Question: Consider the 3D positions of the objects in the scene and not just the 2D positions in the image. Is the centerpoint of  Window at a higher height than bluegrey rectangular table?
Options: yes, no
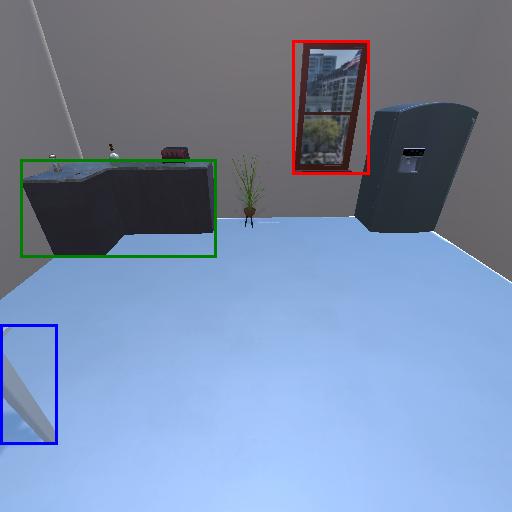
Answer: yes